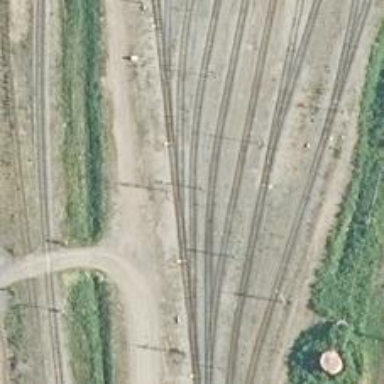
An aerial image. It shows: Railway yard with electrified contact lines.